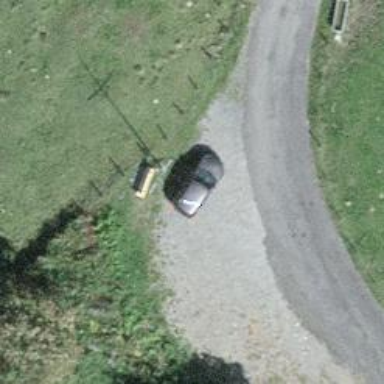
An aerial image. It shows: Bench for seating.